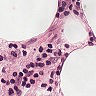
Metastatic tissue present: no